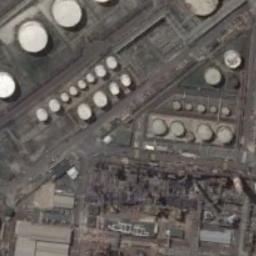
Label: storage tanks